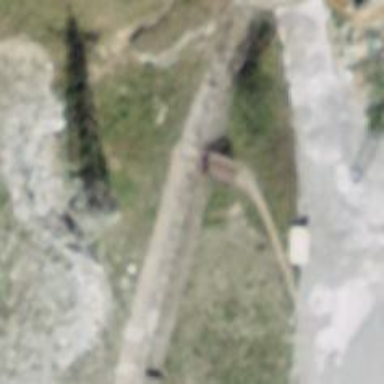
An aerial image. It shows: Retaining wall.